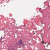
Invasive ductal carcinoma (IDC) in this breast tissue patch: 0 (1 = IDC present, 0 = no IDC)